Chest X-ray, PA view. Patient: 63 years old, sex M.
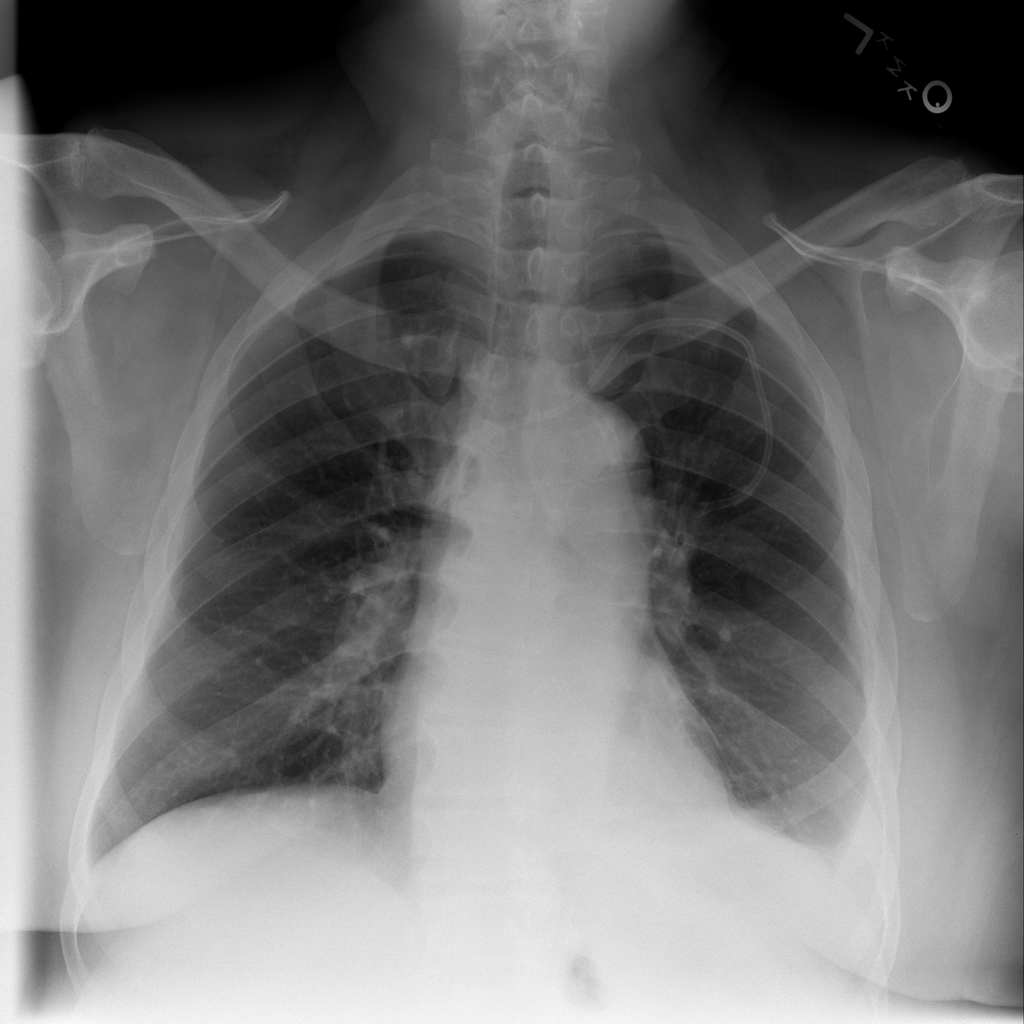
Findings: Effusion